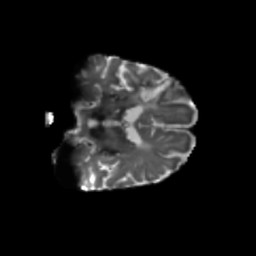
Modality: T2w
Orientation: coronal
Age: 75
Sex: male
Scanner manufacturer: siemens
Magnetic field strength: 3 T
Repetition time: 5.25 s
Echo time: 0.08 s